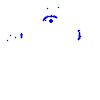
Particle: proton